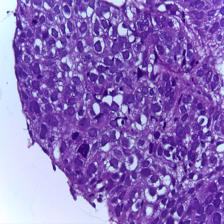
Diagnosis: OSCC